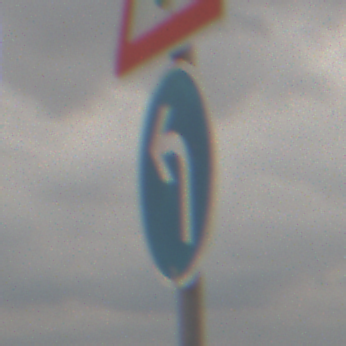
Verkehrszeichen: VorgeschriebeneFahrtrichtungLinks
Zusatzzeichen oben: Lichtzeichenanlage
Umgebung: Outdoor, Nature
Tageszeit: MorningAfternoon
Wetter: Overcast
Licht: Natural
Jahreszeit: NotSpecified
Kontrast: LowContrast